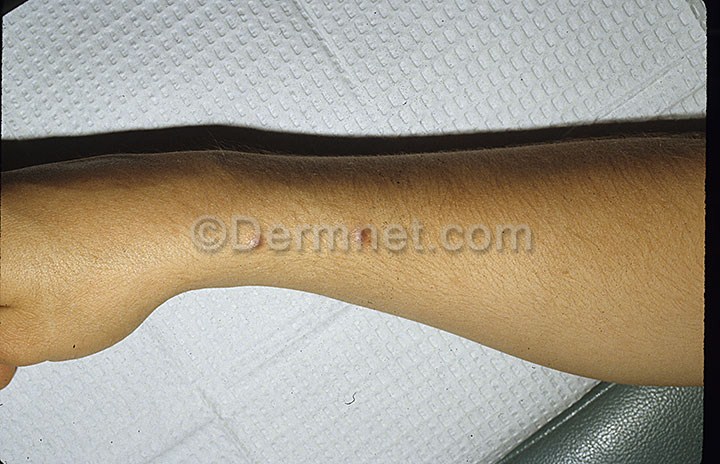
Disease: Cellulitis Impetigo and other Bacterial Infections